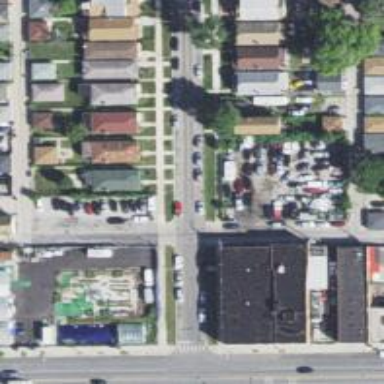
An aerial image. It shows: Alley classified as service road.